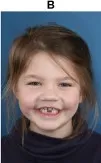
2015.
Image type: medical_photograph (other_medical_photograph)